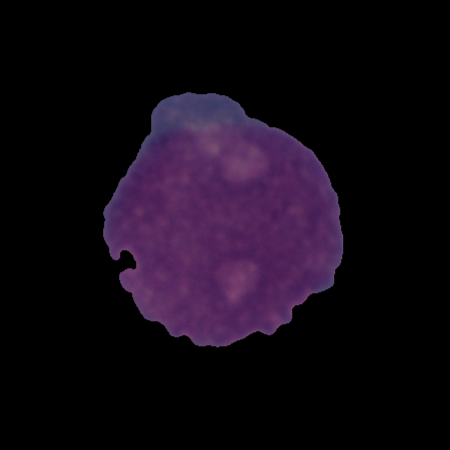
Label: cancer